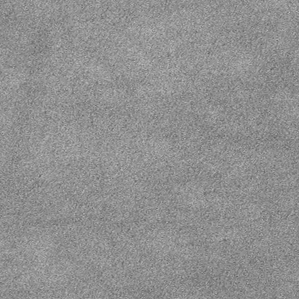
Label: frost